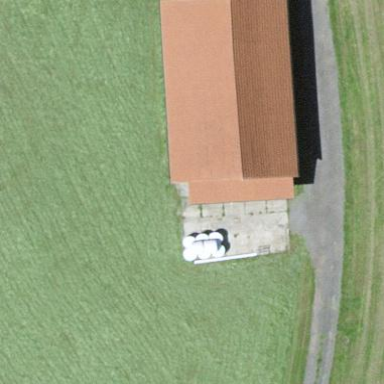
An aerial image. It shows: Farm auxiliary building.